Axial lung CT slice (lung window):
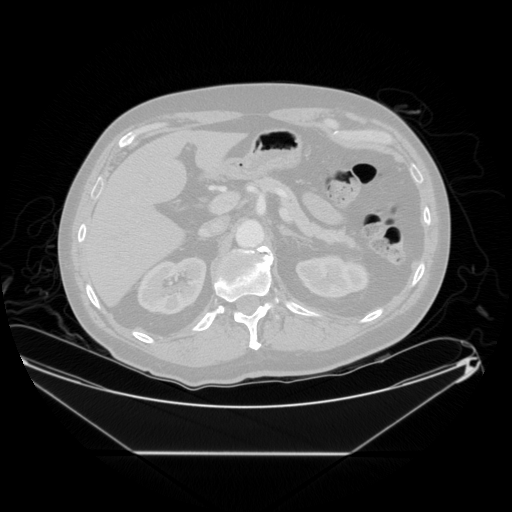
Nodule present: no